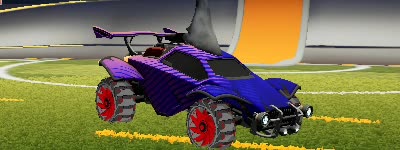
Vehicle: octane